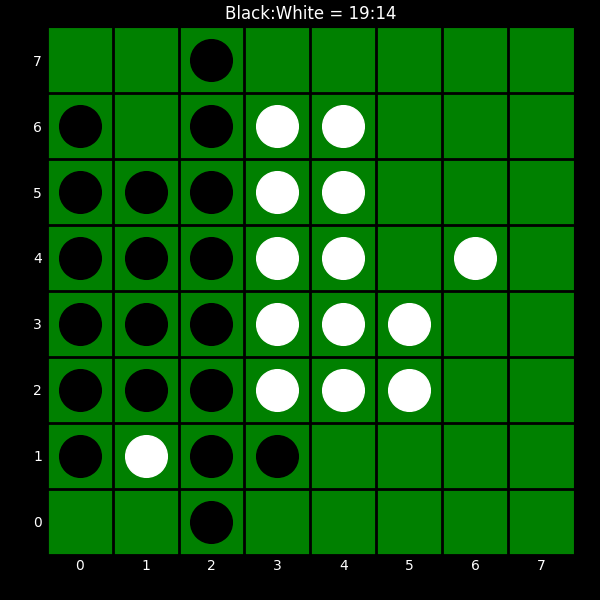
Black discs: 19
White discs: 14